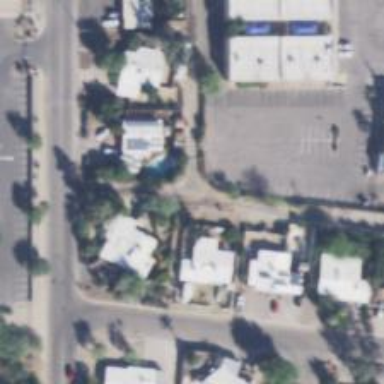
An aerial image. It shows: Alleyway designated as service road.